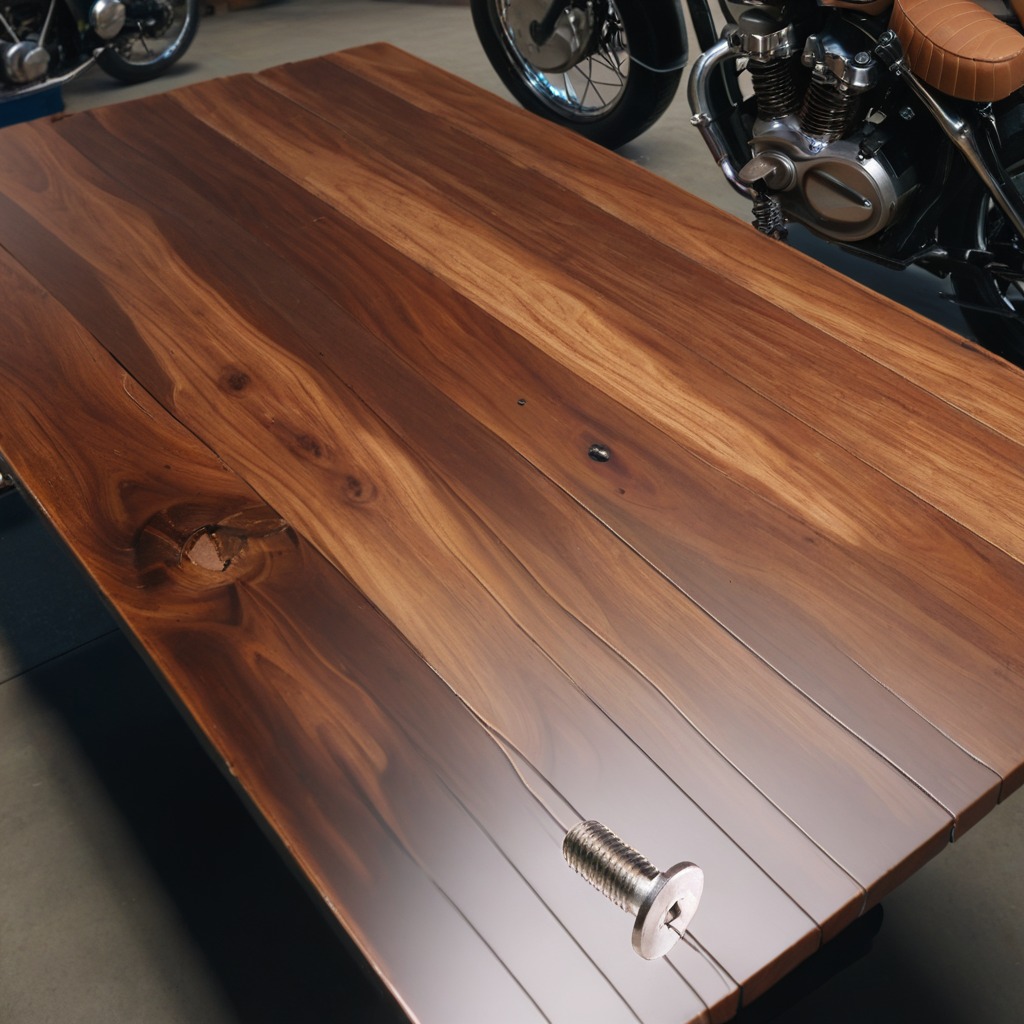
A metal screw is lying on the oil-spilled wooden table in a vintage motorcycle garage.